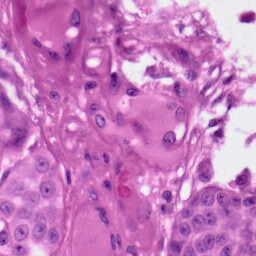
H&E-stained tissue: Skin